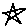
Label: star